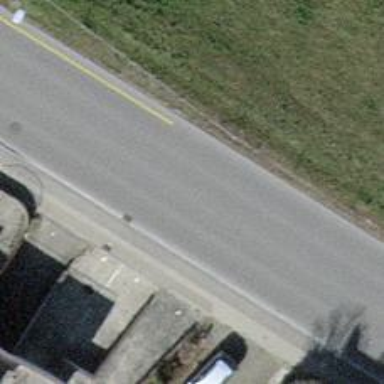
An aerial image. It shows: Tertiary road with asphalt surface and sidewalks on both sides.